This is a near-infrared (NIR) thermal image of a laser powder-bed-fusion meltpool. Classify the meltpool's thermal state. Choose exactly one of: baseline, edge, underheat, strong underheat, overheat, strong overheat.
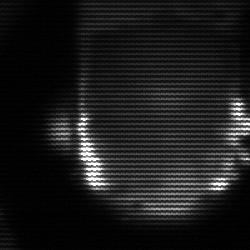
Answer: baseline